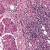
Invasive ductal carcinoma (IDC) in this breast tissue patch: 1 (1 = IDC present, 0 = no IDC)